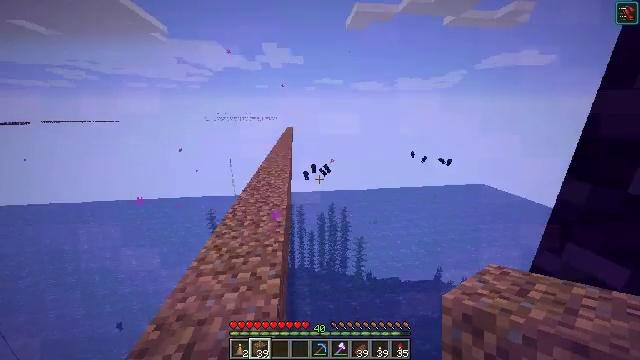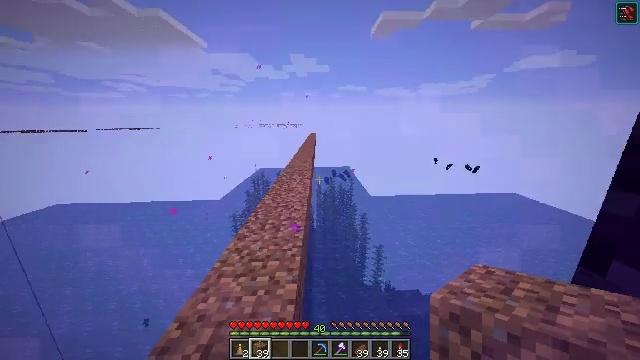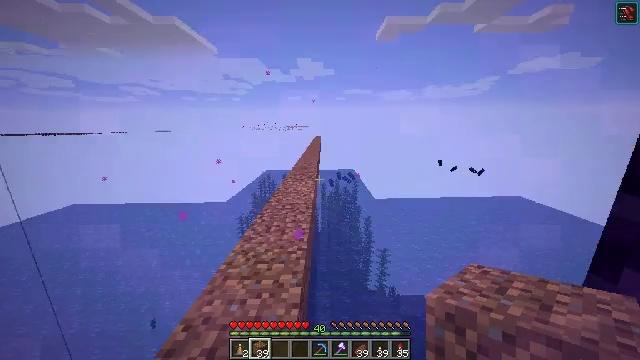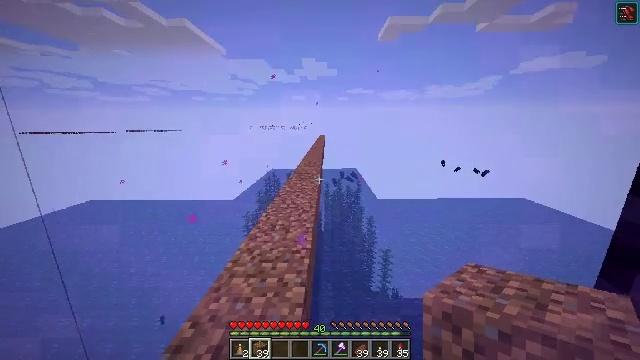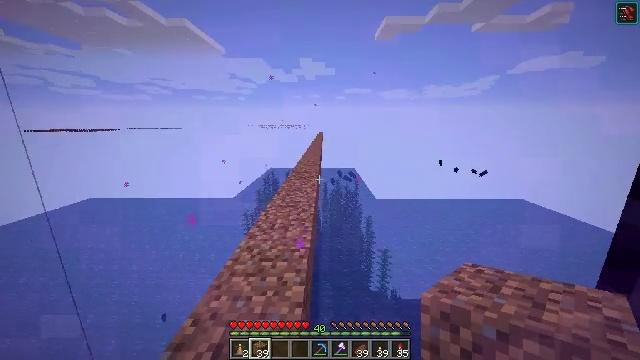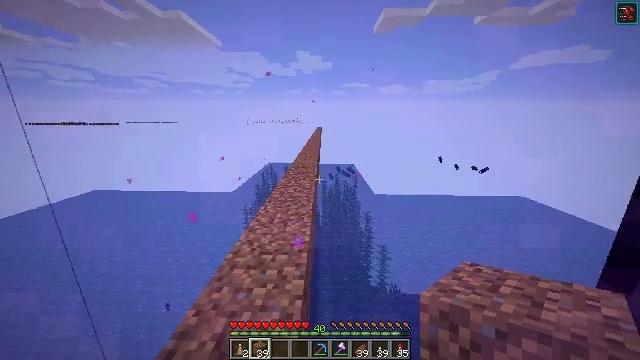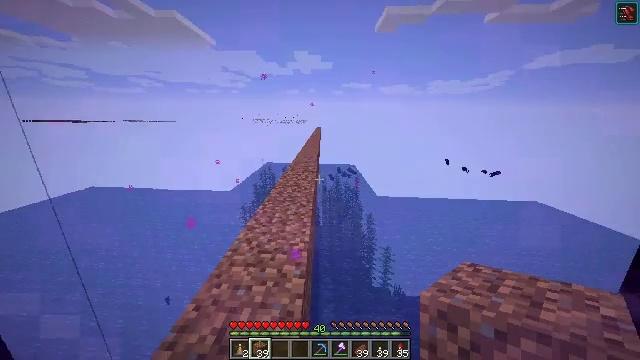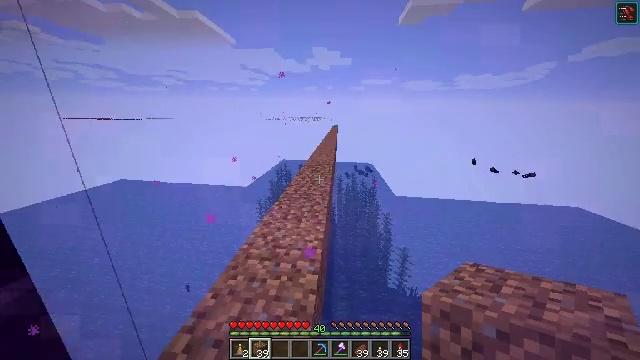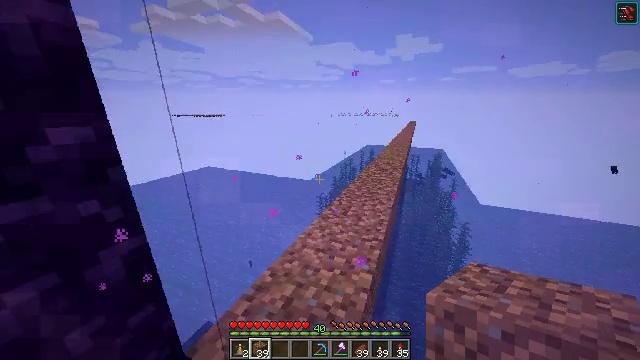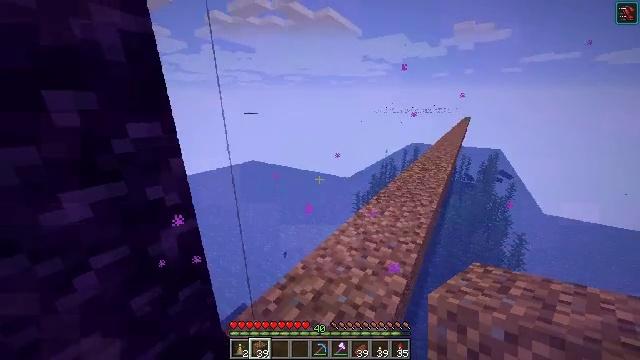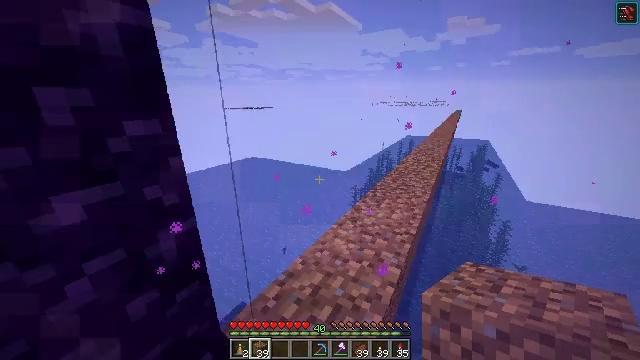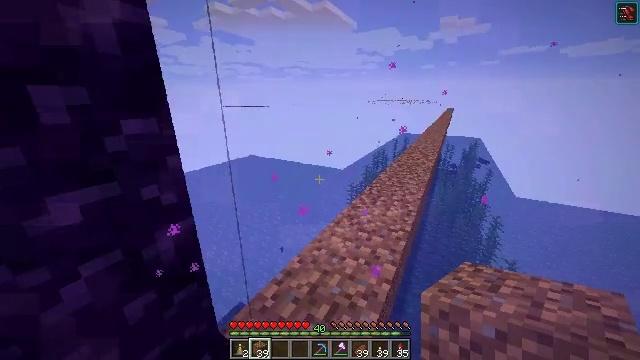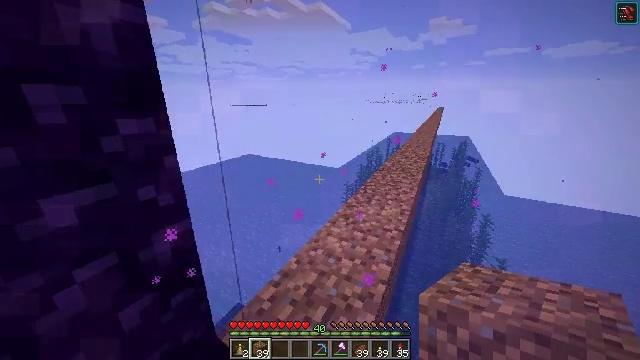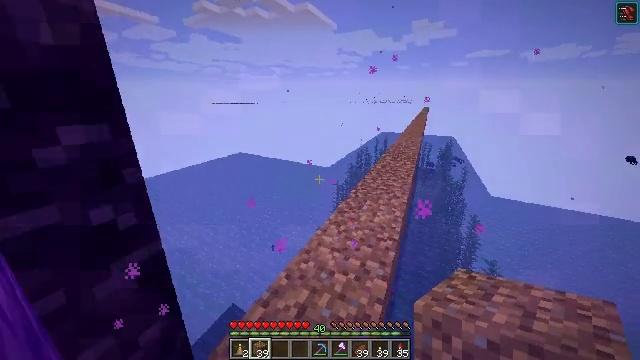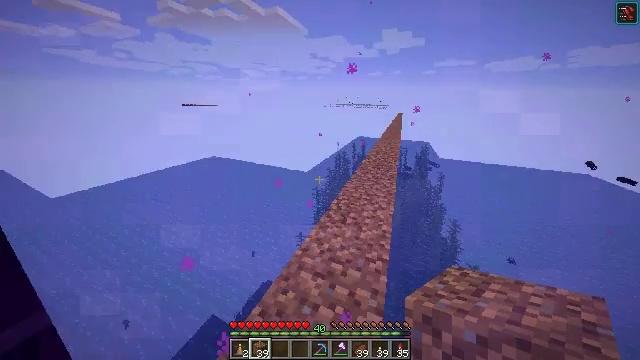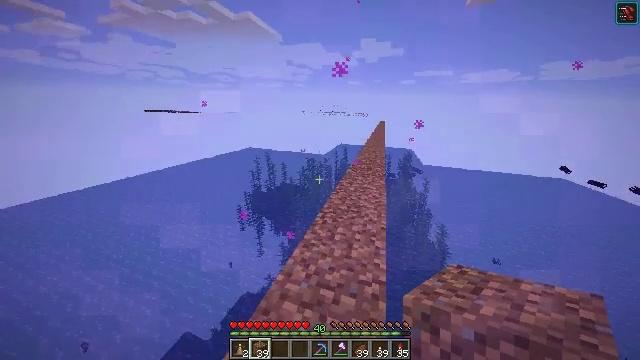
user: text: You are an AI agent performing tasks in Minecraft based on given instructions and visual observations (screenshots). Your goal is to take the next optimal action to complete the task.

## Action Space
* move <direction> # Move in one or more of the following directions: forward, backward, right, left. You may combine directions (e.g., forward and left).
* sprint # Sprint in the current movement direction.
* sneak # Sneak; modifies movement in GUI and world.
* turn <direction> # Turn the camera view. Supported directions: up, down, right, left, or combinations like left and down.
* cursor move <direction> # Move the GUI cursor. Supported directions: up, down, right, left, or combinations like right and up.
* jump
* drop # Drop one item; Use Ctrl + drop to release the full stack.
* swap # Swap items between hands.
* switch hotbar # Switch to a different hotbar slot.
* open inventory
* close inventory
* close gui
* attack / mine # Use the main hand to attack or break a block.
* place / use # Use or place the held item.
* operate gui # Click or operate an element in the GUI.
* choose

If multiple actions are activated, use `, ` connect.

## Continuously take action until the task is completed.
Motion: motion action
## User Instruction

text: Drop a potato.
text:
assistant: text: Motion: turn left and up
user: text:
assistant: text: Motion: turn left and up
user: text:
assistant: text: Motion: turn left
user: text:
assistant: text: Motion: no_op
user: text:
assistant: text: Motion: turn down
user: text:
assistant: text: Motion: no_op
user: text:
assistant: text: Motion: turn left
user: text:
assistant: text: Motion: turn left and down
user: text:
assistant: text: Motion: turn left
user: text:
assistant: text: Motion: turn right
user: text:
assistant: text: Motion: turn right
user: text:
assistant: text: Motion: move forward, turn right
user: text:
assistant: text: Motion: move forward, turn right
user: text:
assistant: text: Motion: move forward, turn right
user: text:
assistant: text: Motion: turn right and up
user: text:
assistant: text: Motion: turn right and up
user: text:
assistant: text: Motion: no_op
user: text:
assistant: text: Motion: move forward
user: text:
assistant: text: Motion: move forward, turn right
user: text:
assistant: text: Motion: move forward, turn right and up
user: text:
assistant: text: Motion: move forward
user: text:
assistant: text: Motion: move forward, turn right
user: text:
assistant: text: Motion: move forward, turn right
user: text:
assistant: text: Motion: move forward, turn right and up
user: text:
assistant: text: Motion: move forward, turn right and up
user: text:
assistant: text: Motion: move forward, turn right
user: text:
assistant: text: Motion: move forward, turn right
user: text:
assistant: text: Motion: move forward, turn right
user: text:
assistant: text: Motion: move forward
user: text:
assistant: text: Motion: move forward